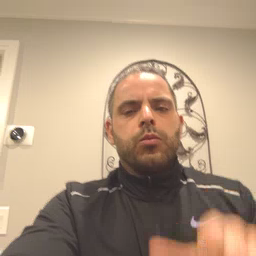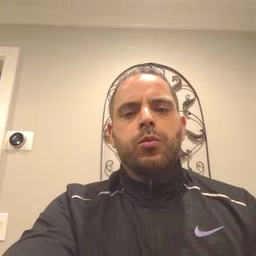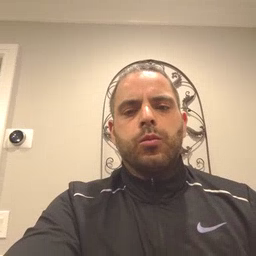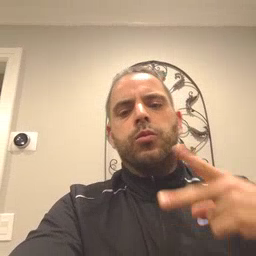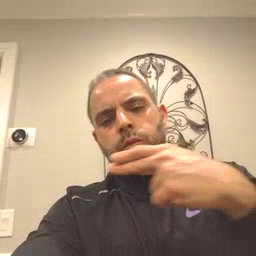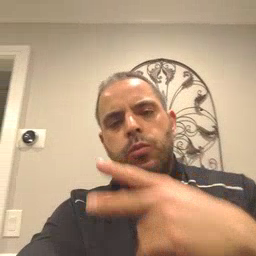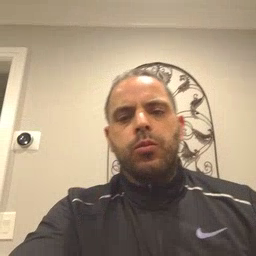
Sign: scissors